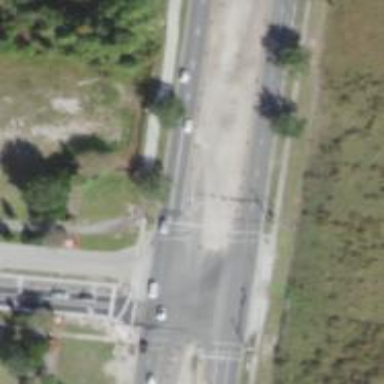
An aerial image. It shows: Marked crossing on cycleway road.